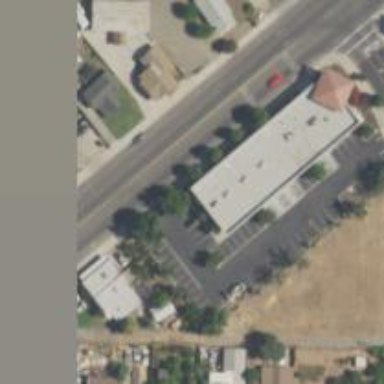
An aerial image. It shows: Commercial building housing healthcare clinic.